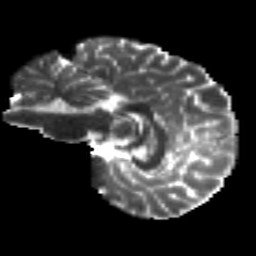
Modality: T2w
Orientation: sagittal
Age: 21
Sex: female
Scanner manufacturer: siemens
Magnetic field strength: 3 T
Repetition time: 8.8 s
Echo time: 0.085 s